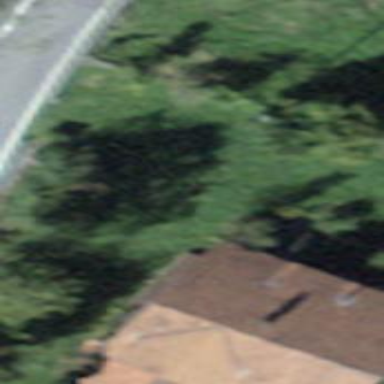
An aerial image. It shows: Residential building.